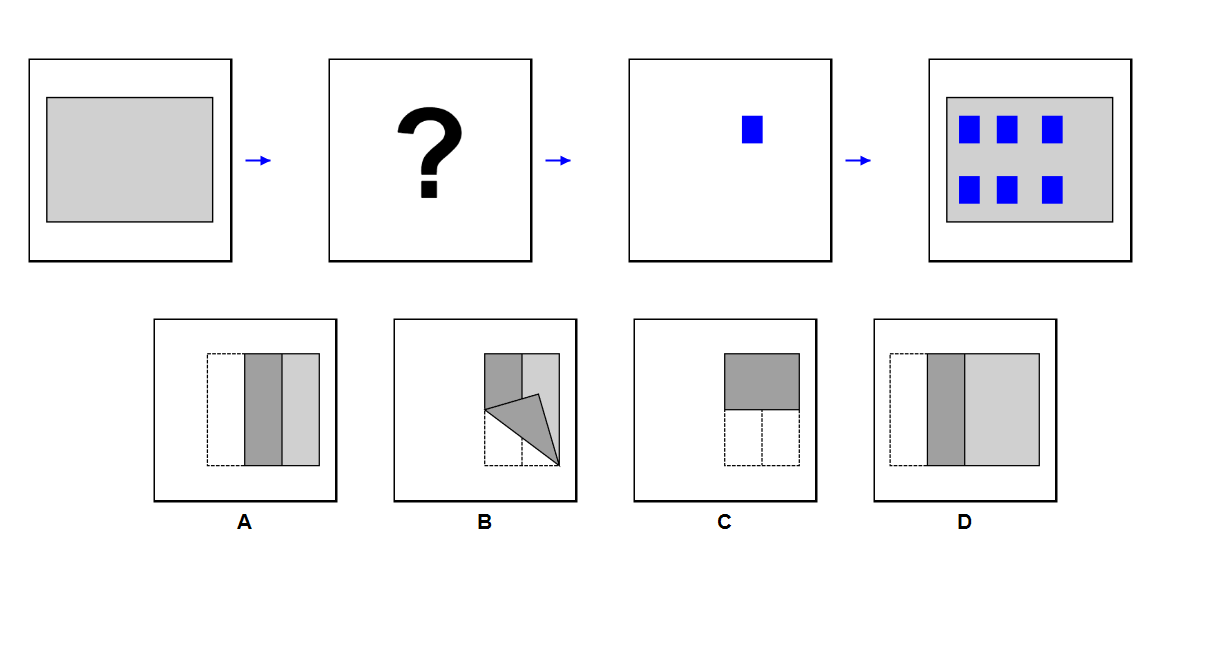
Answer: B